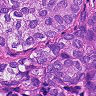
Metastatic tissue present: yes